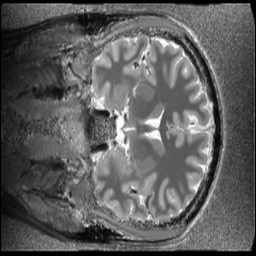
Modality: T1map
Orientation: coronal
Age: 20
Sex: female
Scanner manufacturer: siemens
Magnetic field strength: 6.98 T
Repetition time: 6 s
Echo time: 0.00283 s